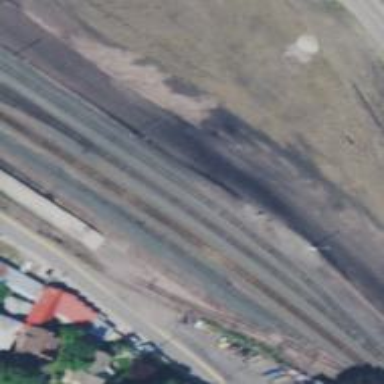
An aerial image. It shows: Railway signal.